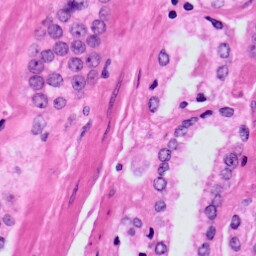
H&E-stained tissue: Prostate